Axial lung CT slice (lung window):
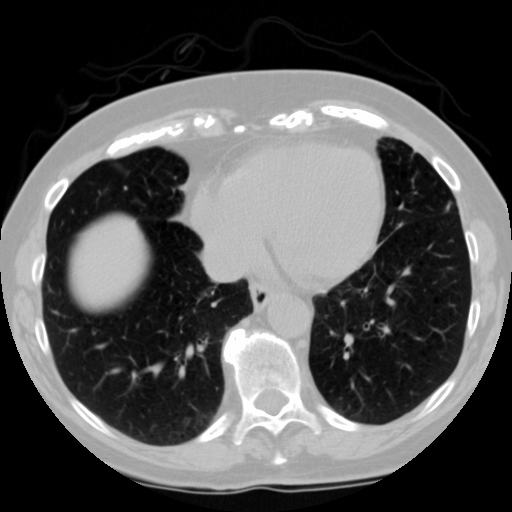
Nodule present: no